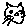
Label: cat